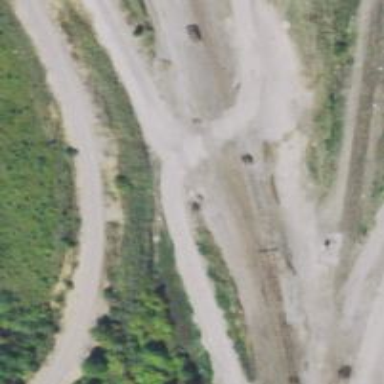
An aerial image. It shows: Abandoned railway yard.